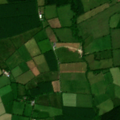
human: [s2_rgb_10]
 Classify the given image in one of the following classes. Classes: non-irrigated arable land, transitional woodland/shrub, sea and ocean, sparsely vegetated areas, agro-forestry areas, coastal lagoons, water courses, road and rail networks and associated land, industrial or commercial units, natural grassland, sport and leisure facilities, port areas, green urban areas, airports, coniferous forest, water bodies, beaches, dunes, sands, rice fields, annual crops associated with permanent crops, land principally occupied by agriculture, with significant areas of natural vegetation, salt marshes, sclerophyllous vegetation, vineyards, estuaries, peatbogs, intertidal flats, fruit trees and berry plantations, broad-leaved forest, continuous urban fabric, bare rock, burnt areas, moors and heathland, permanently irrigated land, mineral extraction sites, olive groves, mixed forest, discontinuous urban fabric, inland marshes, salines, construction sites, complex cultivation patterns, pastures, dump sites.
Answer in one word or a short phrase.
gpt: pastures, coniferous forest